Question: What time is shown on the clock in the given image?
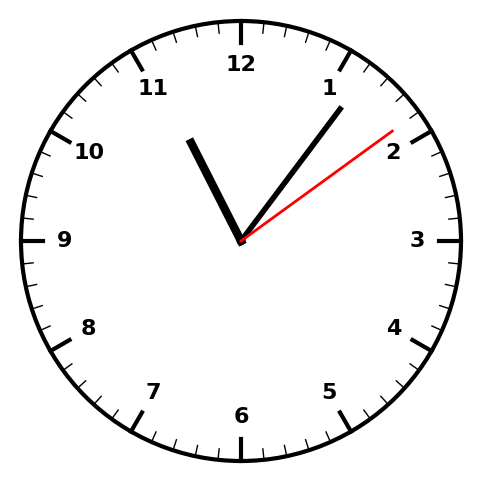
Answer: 11:06:09